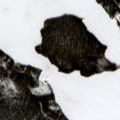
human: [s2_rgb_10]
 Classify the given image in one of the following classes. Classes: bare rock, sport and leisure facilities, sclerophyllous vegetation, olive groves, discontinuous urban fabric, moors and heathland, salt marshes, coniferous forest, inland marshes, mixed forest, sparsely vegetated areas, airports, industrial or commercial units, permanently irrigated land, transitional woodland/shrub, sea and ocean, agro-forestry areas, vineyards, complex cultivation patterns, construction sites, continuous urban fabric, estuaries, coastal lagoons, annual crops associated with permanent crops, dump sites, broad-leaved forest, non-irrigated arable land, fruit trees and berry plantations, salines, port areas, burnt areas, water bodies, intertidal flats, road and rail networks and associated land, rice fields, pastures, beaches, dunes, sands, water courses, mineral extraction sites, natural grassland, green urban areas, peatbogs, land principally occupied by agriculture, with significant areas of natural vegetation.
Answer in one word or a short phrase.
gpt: coniferous forest, water bodies